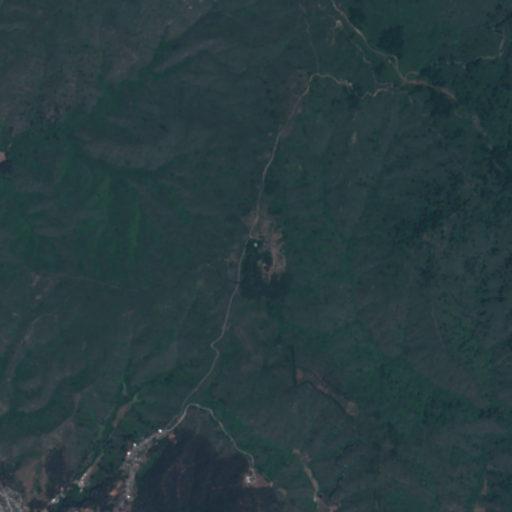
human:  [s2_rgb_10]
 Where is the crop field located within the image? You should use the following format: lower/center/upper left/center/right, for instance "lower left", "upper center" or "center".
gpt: The crop field is located in the lower center of the image.
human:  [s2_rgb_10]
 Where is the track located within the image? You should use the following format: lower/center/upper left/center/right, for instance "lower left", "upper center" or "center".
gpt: There is no track in the image.